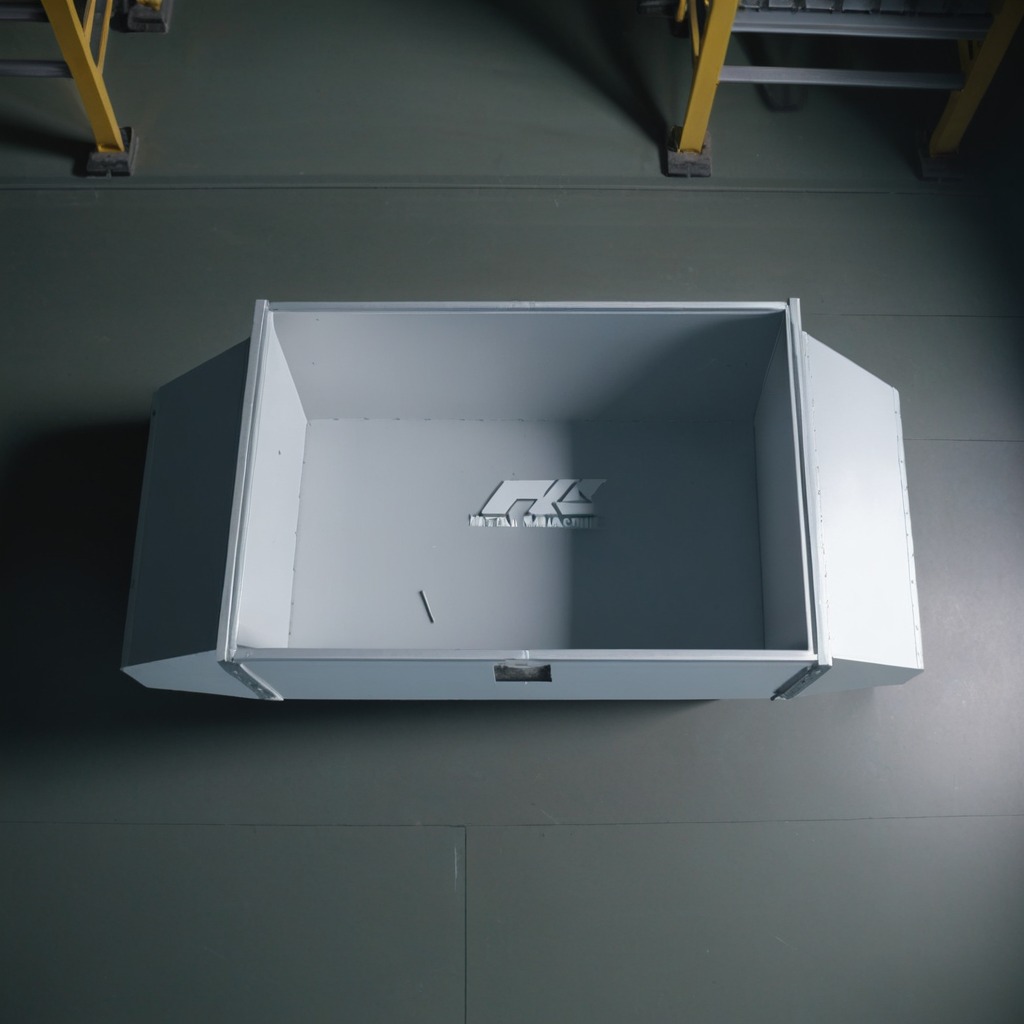
A metal screw is lying on the toolbox surface.